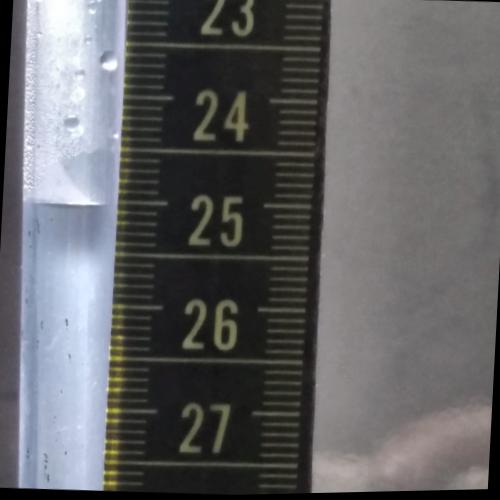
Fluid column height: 25.0 cm